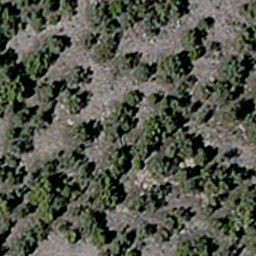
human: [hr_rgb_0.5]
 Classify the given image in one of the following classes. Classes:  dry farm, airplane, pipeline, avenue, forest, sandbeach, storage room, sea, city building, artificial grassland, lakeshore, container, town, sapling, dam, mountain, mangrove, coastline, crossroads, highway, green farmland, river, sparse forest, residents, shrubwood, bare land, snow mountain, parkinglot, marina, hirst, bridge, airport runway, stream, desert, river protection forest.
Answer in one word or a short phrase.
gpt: sparse forest